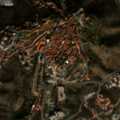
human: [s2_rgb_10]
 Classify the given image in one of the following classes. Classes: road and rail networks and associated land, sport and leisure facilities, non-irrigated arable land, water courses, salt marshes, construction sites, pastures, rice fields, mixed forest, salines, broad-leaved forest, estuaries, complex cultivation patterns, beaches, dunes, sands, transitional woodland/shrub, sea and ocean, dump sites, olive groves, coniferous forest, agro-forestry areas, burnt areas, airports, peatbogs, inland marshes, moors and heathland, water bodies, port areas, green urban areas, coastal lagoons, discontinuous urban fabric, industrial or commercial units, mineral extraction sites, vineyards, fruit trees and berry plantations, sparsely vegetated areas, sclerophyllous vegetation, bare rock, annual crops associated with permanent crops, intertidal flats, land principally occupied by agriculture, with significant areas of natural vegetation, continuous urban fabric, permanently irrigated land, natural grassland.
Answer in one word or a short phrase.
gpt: continuous urban fabric, discontinuous urban fabric, permanently irrigated land, olive groves